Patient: sex M, age 45
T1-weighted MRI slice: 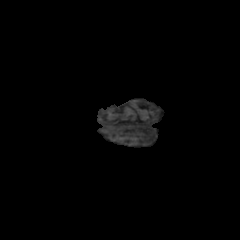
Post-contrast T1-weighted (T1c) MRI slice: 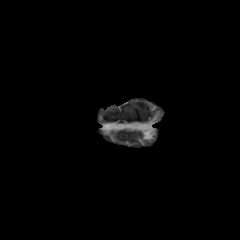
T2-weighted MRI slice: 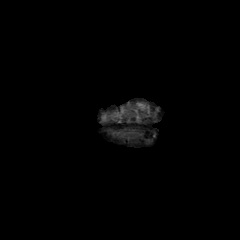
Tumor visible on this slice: no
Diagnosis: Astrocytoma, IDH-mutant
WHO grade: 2